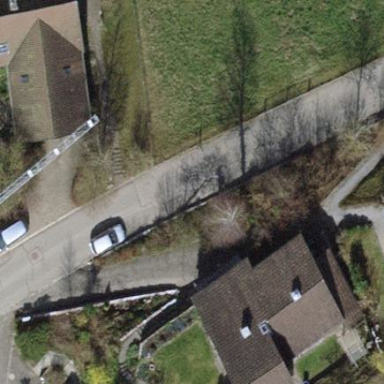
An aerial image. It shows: Detached building with saltbox-shaped roof.